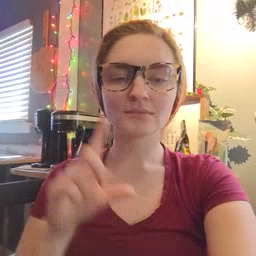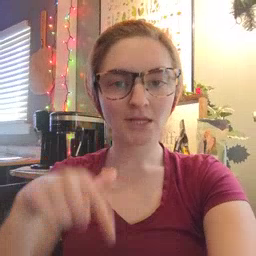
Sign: later